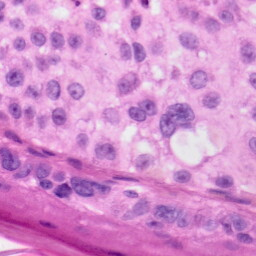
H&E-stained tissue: Skin